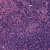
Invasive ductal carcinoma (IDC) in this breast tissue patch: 0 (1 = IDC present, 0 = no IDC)